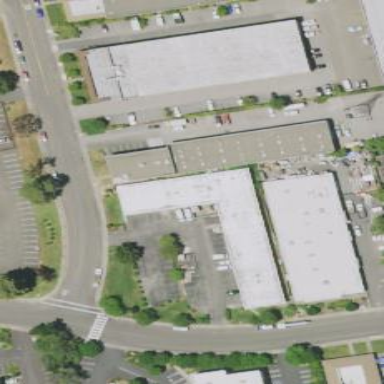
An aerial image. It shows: Commercial building.